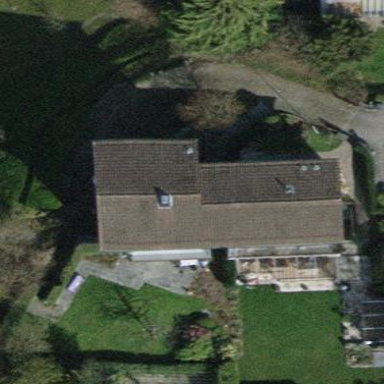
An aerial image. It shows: Semidetached house.